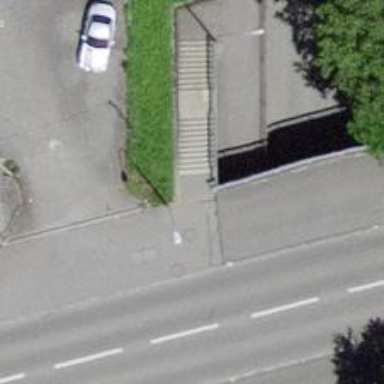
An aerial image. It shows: Set of steps on the road.